Aerial crown-view tile of a tropical tree (Barro Colorado Island, Panama), acquired 20241112:
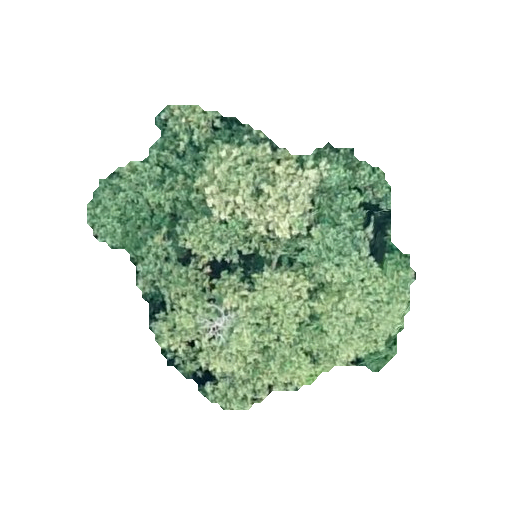
Species: Hieronyma alchorneoides
GBIF accepted scientific name: Hieronyma alchorneoides
Crown area: 101.315 m²